如图，$\text{Rt } \triangle ABC$中，$\angle C = 90^\circ$，$AB = 5$，$BC = 4$，其内切圆分别于$AB$、$BC$、$AC$相切于点$D$、$E$、$F$，则弦$EF$的长为 (\quad)

\vspace{3pt}
\noindent
A．1\qquad B．2\qquad C．$\sqrt{2}$\qquad D．$\sqrt{3}$
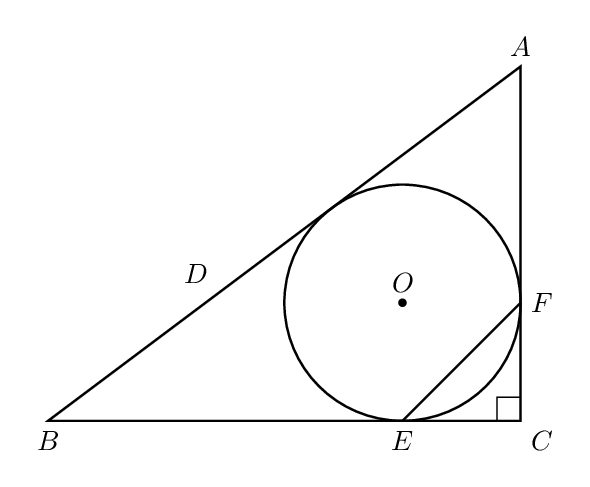
【解答】
\vspace{8pt}
\noindent
\textbf{【答案】}C

\vspace{3pt}
\noindent
\textbf{【分析】}连接$OE$，$OF$，根据切线的性质得到$\angle OFC = \angle OEC = \angle C = 90^\circ$，推出四边形$OECF$是正方形，得到$CE = CF = OF = OE$，根据勾股定理得到$AC = 3$，进而根据切线长定理求得$OF = 1$，进而根据勾股定理，即可求解．

\vspace{5pt}
\noindent
\textbf{【详解】}解：如图所示，连接$OE$，$OF$，

\noindent
$\because$内切圆分别于$AB$、$BC$、$AC$相切于点$D$、$E$、$F$，

\noindent
$\therefore \angle OFC = \angle OEC = \angle C = 90^\circ$，

\noindent
$\therefore$四边形$OECF$是矩形，

\noindent
$\because OE = OF$，

\noindent
$\therefore$四边形$OECF$是正方形，

\noindent
$\therefore CE = CF = OF = OE$，

\noindent
$\because AB = 5$，$BC = 4$，

\noindent
在$\text{Rt } \triangle ABC$中，$\angle C = 90^\circ$，$AB = 5$，$BC = 4$，

\noindent
$\therefore AC = \sqrt{AB^2 - BC^2} = 3$，

\noindent
$\because AF = AD$，$BE = BD$，$CE = CF$，$AB = AD + BD = AF + BE = AC - CF + BC - CE = AC + BC - 2CF$

\noindent
$\therefore OF = CF = \dfrac{AC + BC - AB}{2} = 1$，

\noindent
在$\text{Rt } \triangle CEF$中，$EF = \sqrt{EC^2 + FC^2} = \sqrt{2}$

\noindent
故选：C．

\vspace{5pt}
\noindent
\textbf{【点睛】}本题考查了三角形的内切圆与内心，勾股定理，切线的性质，切线长定理，正方形的判定和性质，正确地作出辅助线是解题的关键．
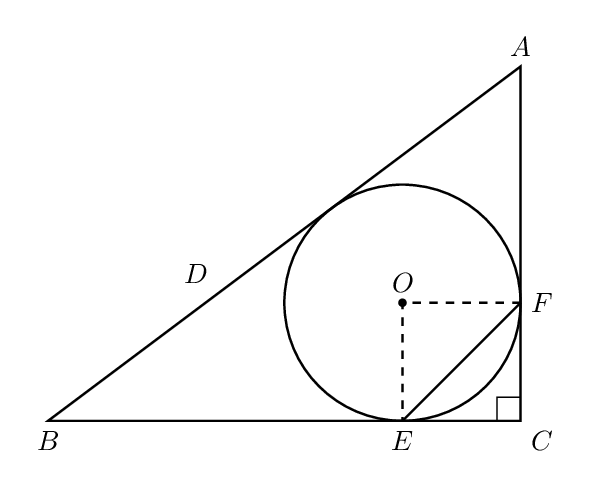